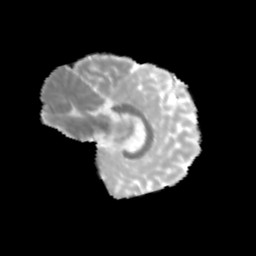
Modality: MD
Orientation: sagittal
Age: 11
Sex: female
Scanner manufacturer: siemens
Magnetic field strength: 3 T
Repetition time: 3.8 s
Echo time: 0.07 s